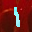
Label: 1